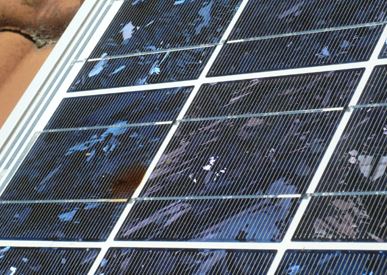
Label: Electrical-damage